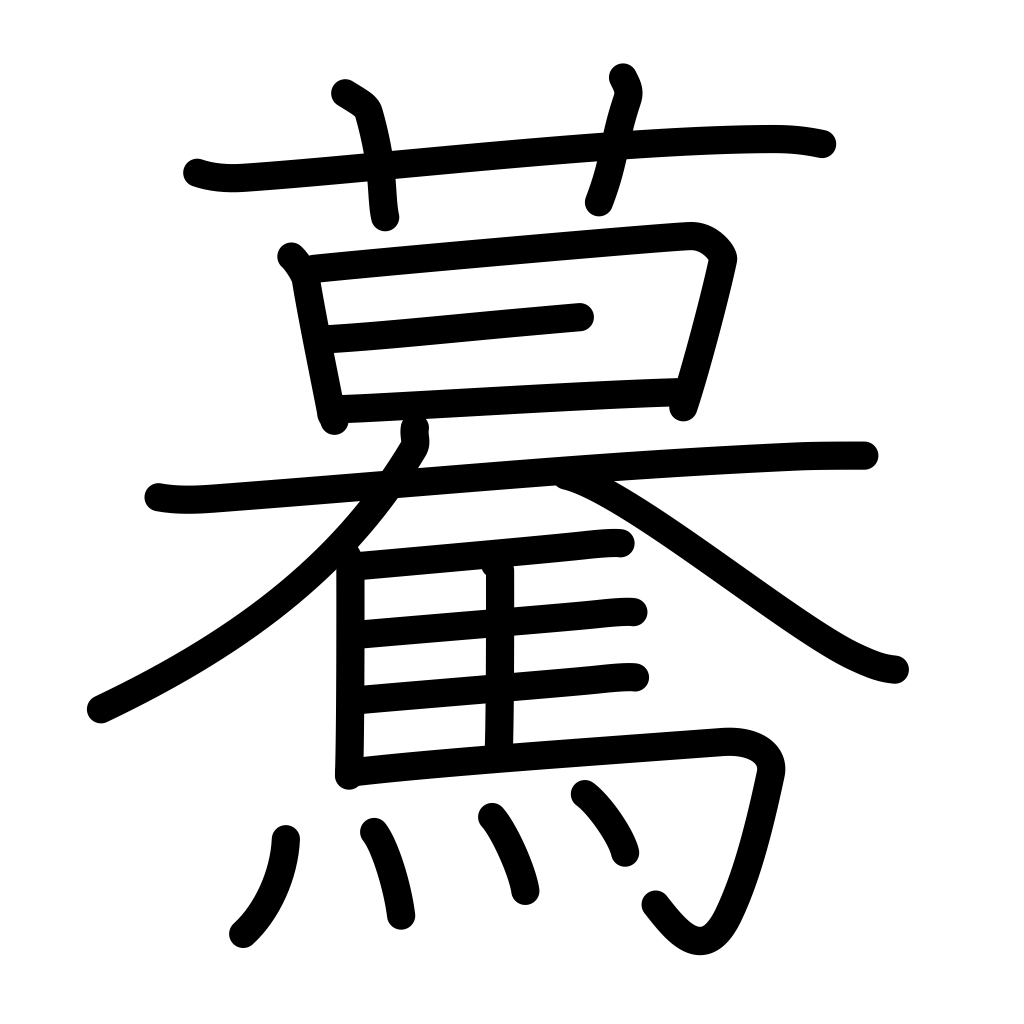
Meaning: going straight forward